Interaction volume radius: 5 \u00c5
Interaction volume height: 10 \u00c5
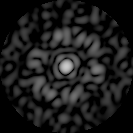
Disorder parameter: 0.8168